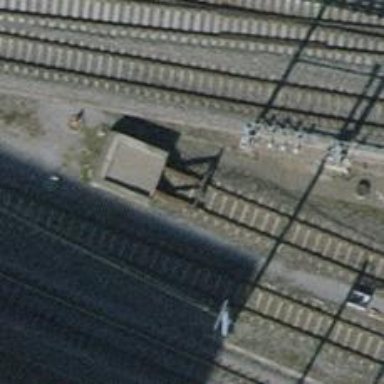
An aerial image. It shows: Railway buffer stop.